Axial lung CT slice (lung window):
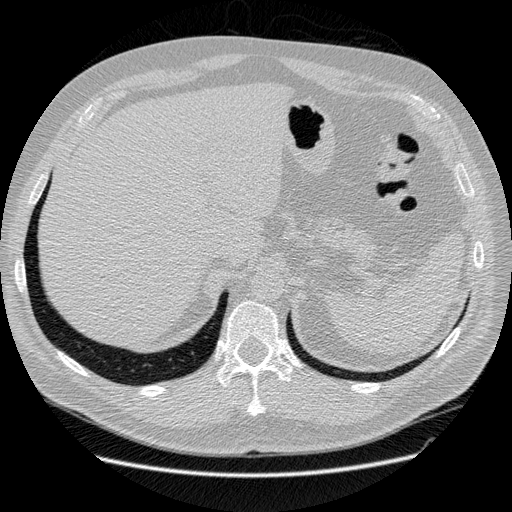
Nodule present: no